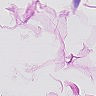
Metastatic tissue present: no